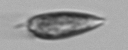
Label: Prorocentrum_triestinum